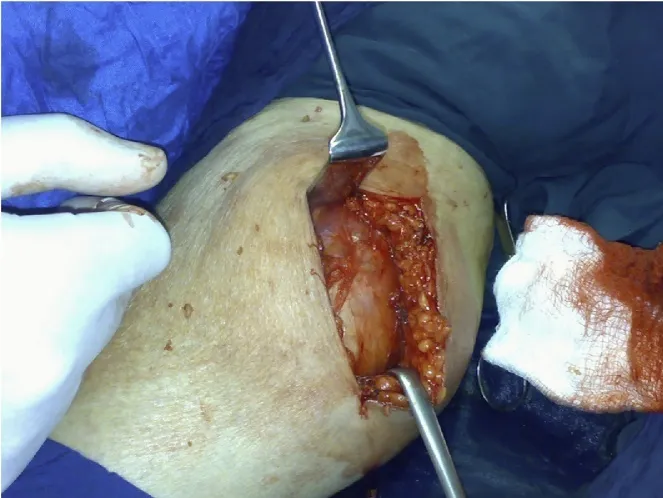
Intraoperative picture showing the cystic lesion in the calf before being opened.
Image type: medical_photograph (other_medical_photograph)